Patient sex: M
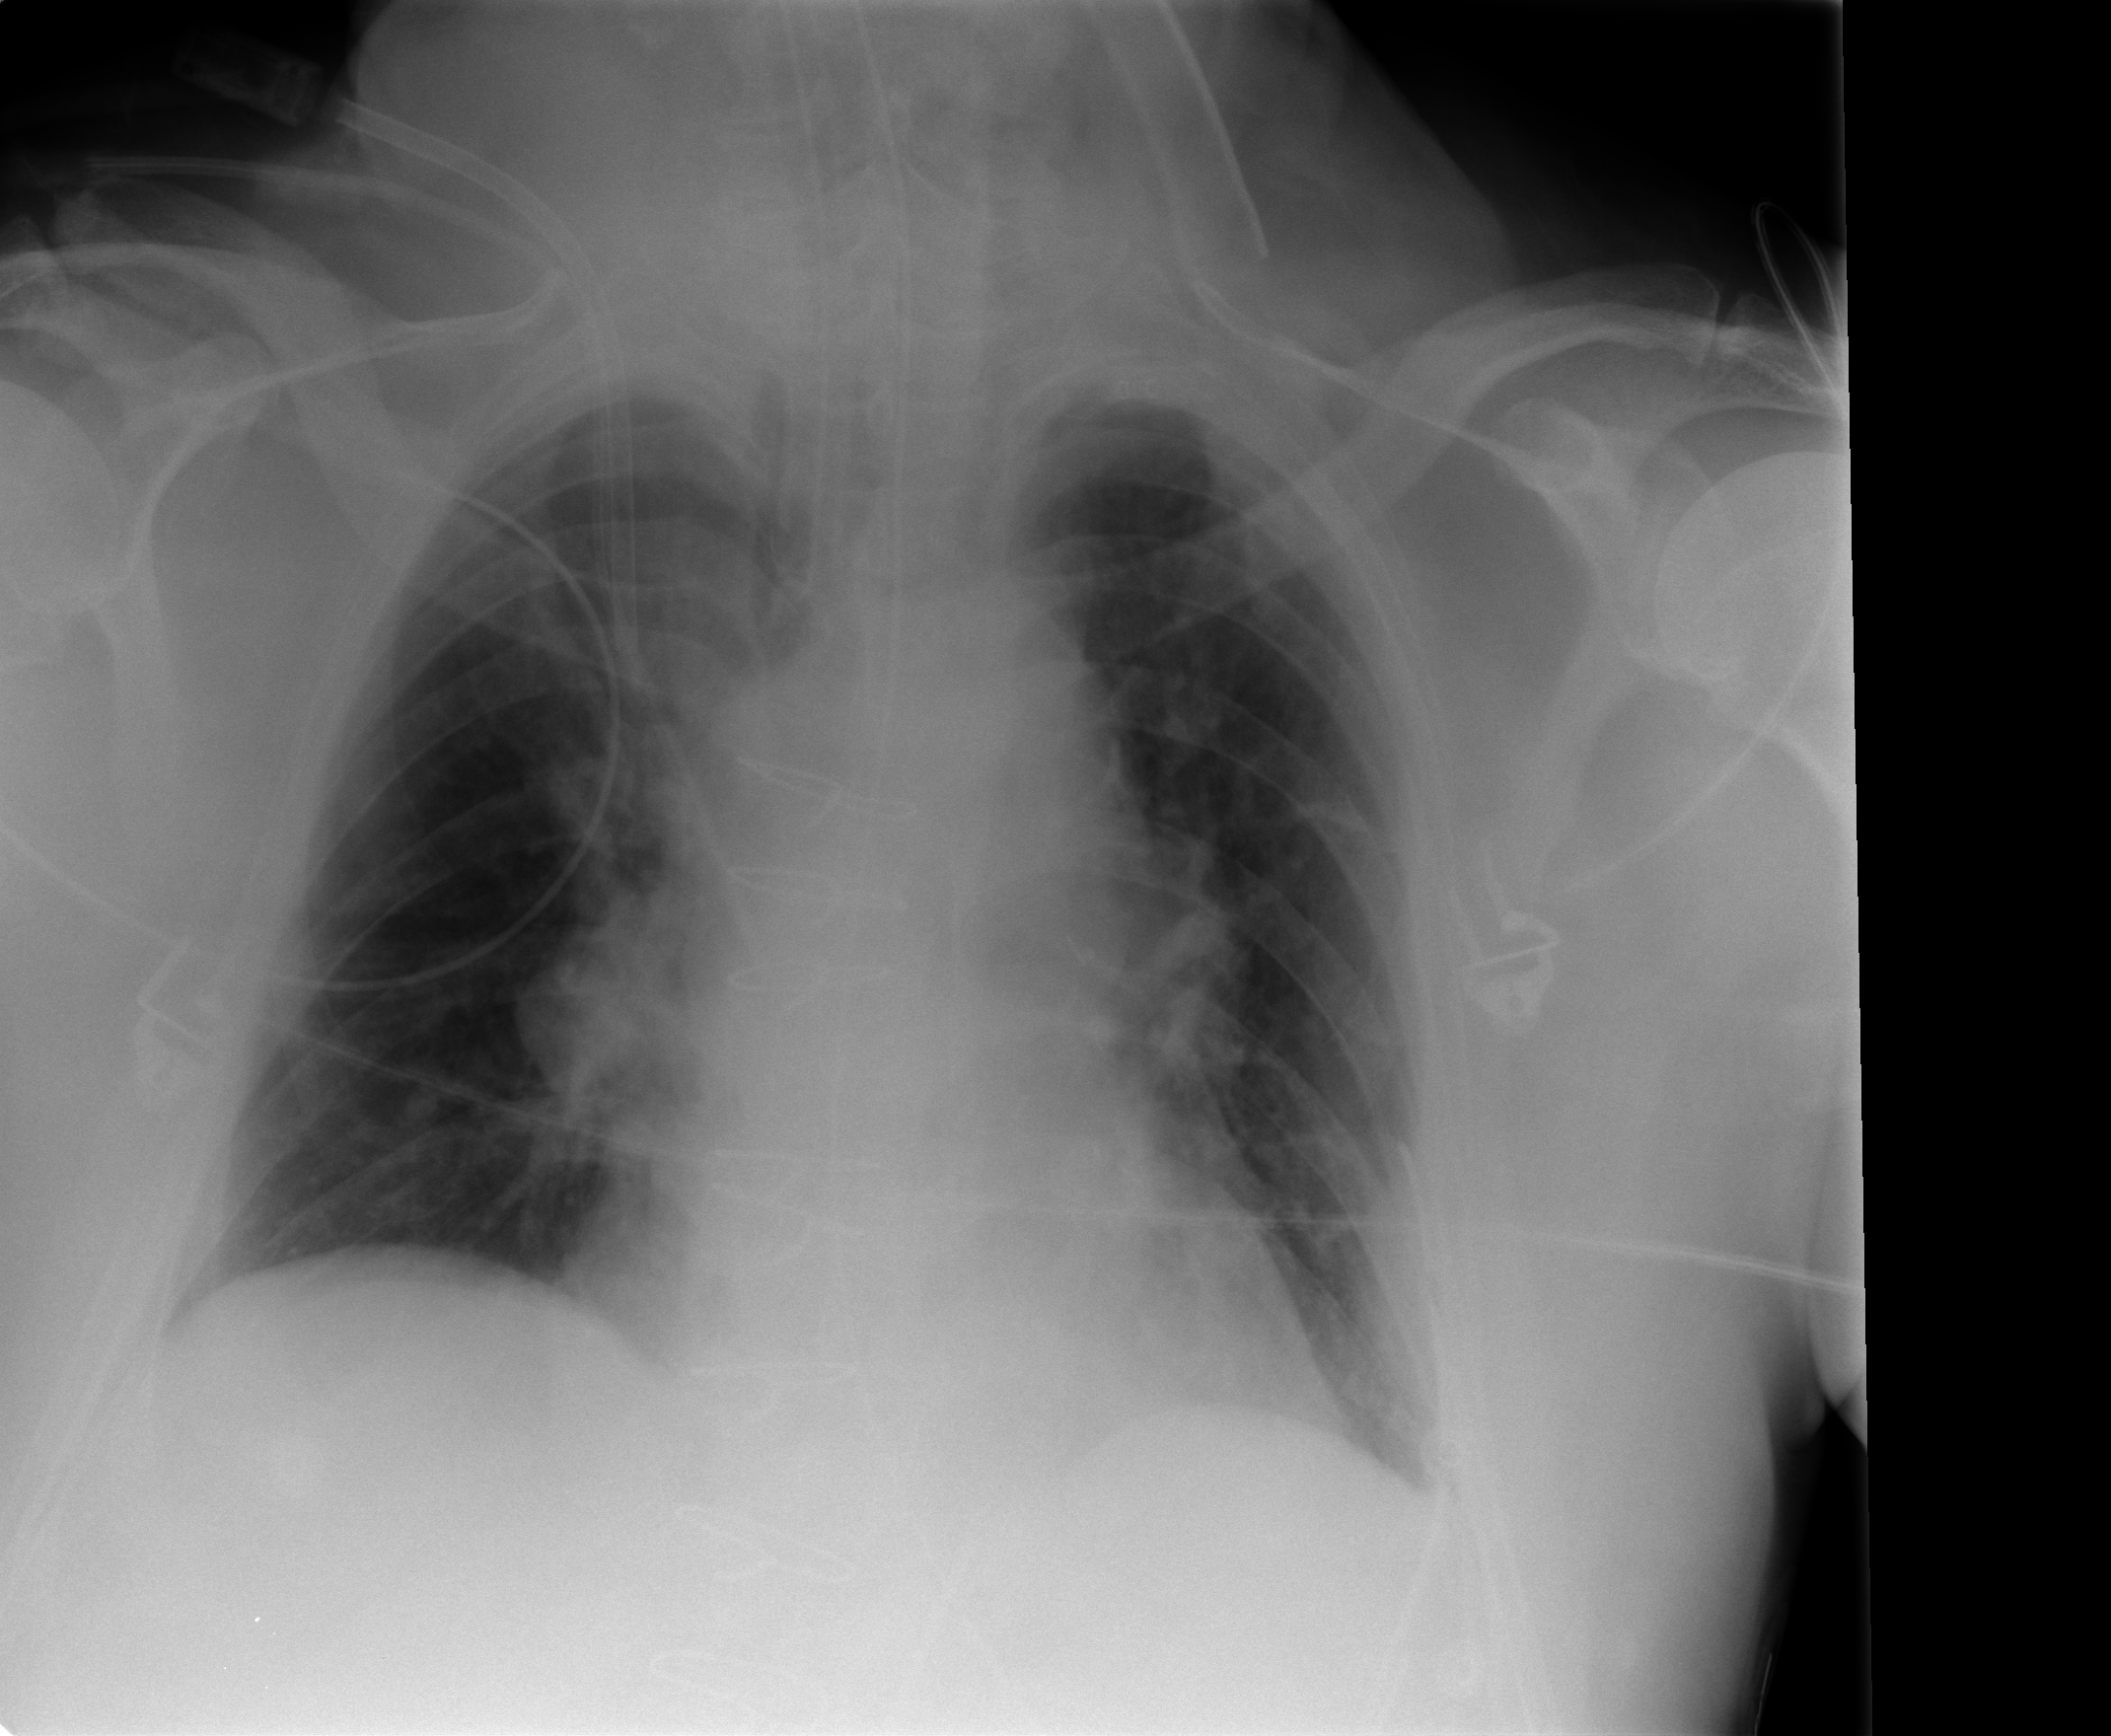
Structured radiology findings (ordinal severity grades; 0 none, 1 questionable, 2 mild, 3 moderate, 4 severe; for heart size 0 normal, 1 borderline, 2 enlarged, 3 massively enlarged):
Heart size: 0
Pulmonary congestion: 1
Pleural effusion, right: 1
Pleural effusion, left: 1
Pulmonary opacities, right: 0
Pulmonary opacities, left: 0
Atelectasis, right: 1
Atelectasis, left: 0